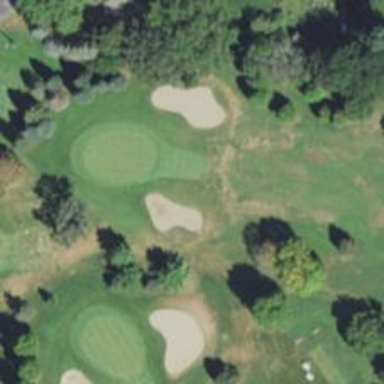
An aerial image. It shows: View of golf hole.